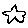
Label: star